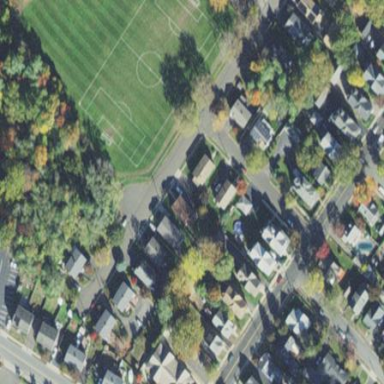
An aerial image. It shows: Soccer pitch for outdoor sports and leisure activities.